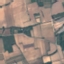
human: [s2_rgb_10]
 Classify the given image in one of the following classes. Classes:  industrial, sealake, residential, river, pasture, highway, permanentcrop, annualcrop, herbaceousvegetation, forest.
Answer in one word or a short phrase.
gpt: PermanentCrop